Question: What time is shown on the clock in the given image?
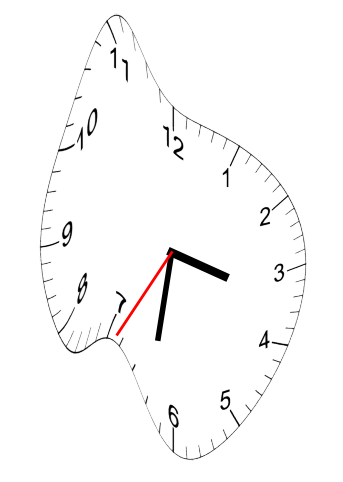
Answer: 03:31:35